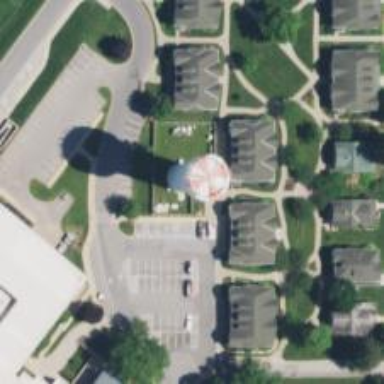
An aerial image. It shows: Water tower that is man-made.